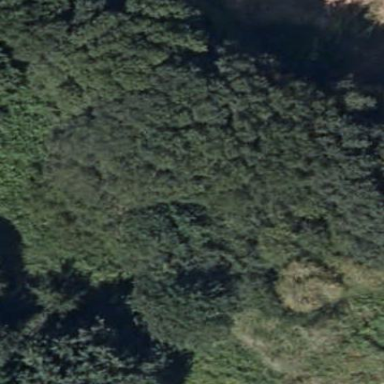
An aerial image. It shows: Mixed forest with various types of leaves.